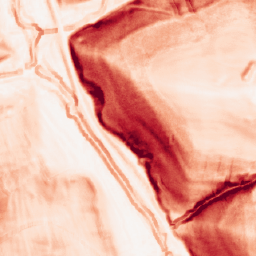
Category: morphological
Decomposition family: morphological_gradient
Decomposition parameters: size: 5
shape: square
Upsampling method: nearest
Upsampling parameters: scale: 2
Upsampling scale: 2